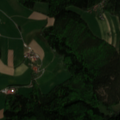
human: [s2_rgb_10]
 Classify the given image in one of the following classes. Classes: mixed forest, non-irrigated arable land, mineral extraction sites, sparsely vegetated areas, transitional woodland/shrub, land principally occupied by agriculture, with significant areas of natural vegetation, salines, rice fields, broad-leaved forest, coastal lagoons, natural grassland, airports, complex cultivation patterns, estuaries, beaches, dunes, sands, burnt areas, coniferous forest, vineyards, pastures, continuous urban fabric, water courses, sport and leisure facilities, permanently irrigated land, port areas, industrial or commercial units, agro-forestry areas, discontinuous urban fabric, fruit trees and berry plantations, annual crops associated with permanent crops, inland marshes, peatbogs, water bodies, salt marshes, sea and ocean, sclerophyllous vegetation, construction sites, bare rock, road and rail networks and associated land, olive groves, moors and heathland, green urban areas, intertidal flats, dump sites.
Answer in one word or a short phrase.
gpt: non-irrigated arable land, complex cultivation patterns, broad-leaved forest, mixed forest